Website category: jobs
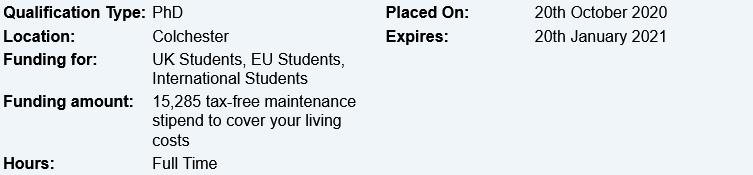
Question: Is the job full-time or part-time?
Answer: Full Time

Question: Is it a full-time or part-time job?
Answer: Full Time

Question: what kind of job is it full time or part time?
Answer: Full Time

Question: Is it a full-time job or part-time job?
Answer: Full Time

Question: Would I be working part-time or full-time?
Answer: Full Time

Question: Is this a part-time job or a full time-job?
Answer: Full Time

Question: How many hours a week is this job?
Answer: Full Time

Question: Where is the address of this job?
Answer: Colchester

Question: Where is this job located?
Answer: Colchester

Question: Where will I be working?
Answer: Colchester

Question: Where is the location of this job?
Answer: Colchester

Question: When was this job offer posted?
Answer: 20th October 2020

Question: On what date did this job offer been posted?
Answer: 20th October 2020